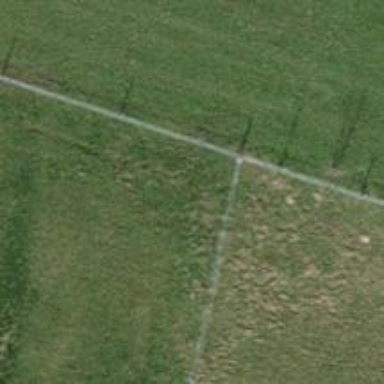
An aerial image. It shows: Fence.